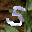
Label: 5